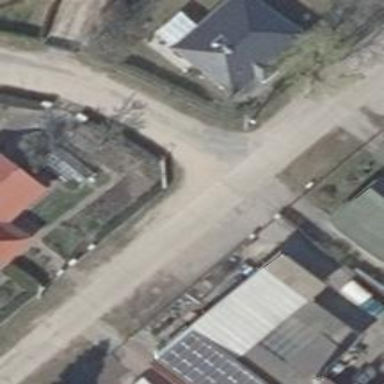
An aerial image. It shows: Residential road with concrete surface.